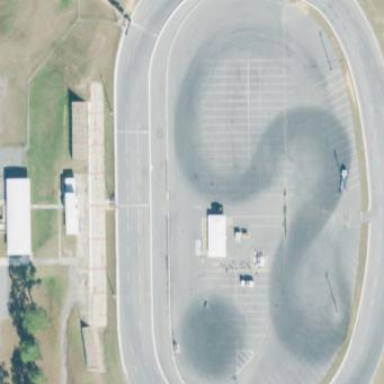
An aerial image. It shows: Motor sport raceway.